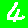
Digit: 4